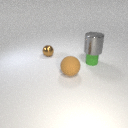
large gray metal cylinder above small green rubber cylinder